You are looking at the short-time Fourier spectrogram of a bearing's acceleration signal. Diagnose the bearing from this image, choosing from: normal, inner_race, outer_race, ball.
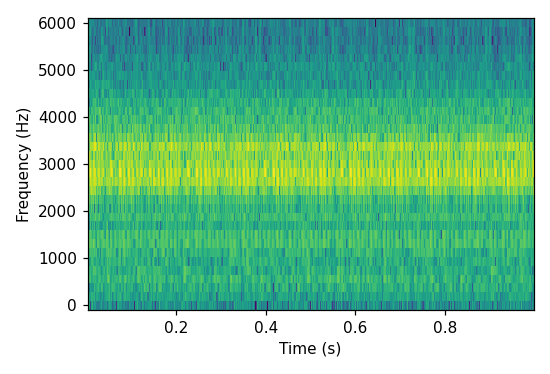
Answer: outer_race